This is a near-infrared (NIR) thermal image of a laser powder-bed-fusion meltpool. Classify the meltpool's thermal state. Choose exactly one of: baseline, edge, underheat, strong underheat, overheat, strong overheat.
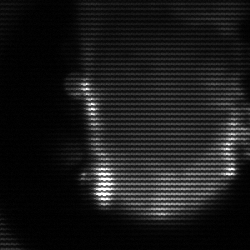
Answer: baseline